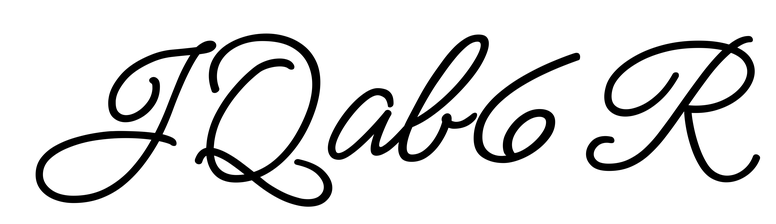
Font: MeowScript-Regular